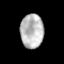
Tissue: prostate
Cell type: T cells
Senescence score: 0.2761
Nuclear area (px): 767
Mean DAPI intensity: 186.164